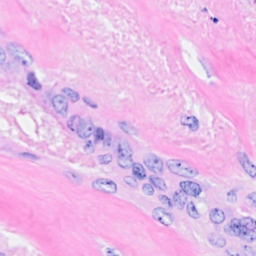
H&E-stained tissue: Breast